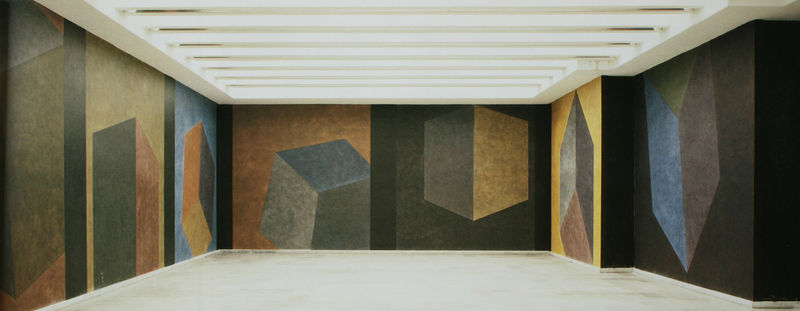
Titel: Installation Westfälischer Kunstverein Münster, Münster - Tilted forms
Künstler: Sol Lewitt
Schlagwörter: blau, weiß, gelb, grün, braun, licht, orange, raum, schwarz, zimmer, rot, malerei, wand, boden, decke, perspektive, fußboden, moderne, beleuchtung, saal, halle, wände, würfel, ausstellung, museum, sol, geometrie, lewitt, kuben, installation, kubus, wandbemalung, sol lewitt, farbige wände, raumgestaltung, spielwürfel, umfangen